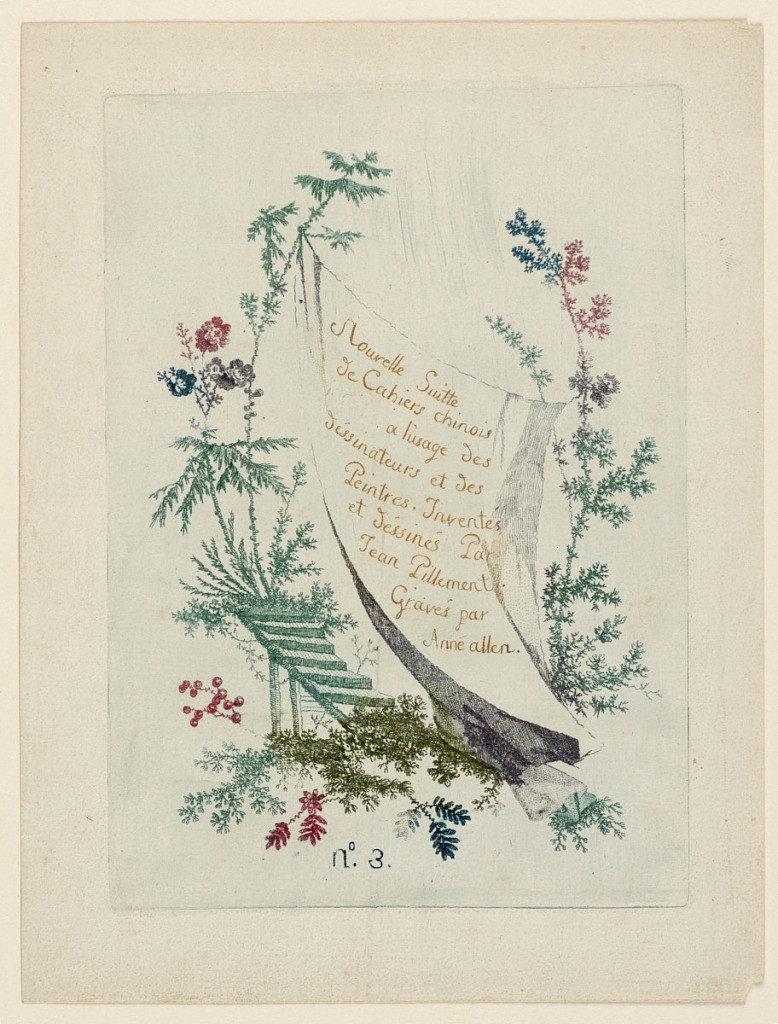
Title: Title page, plate 1 from "Nouvelle Suitte de Cahiers chinois"
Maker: Jean-Baptiste Pillement, French, 1728–1808
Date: ca. 1760
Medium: Etching a la poupée and colored inks on paper
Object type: Print
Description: A title page: two branches extend vertically at right and left, between which is strung a sheet which reads: 'Nouvelle Suitte de Cahiers chinois a l'usage des déssinateurs et des Peintres. Inventés ed déssinés Par Jean Pillement. Gravés par Anné allen." Below, a staircase and imaginative botanicals rendered in various colors, which bleed into one another within the etched lines.